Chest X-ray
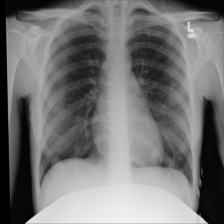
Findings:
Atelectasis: negative
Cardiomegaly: negative
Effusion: negative
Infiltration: negative
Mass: negative
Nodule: negative
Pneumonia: negative
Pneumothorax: negative
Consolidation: negative
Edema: negative
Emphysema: negative
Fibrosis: negative
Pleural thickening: negative
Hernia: negative